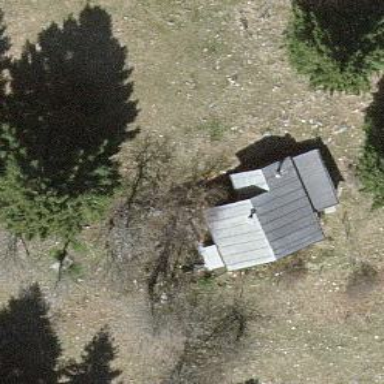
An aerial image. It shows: Detached building.